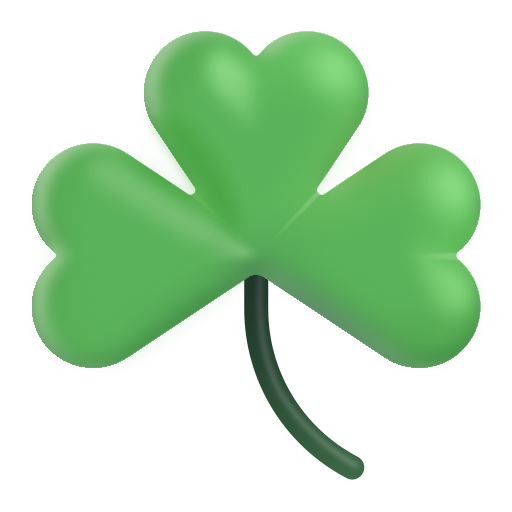
shamrock color